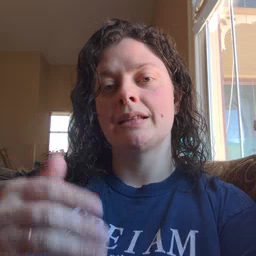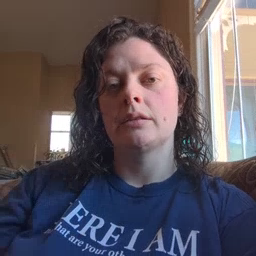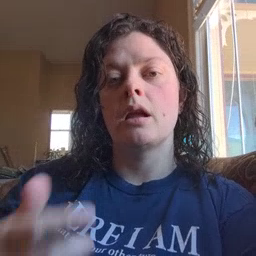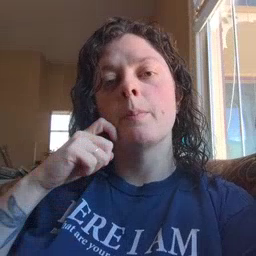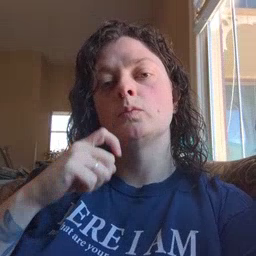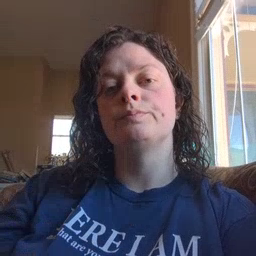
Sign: apple